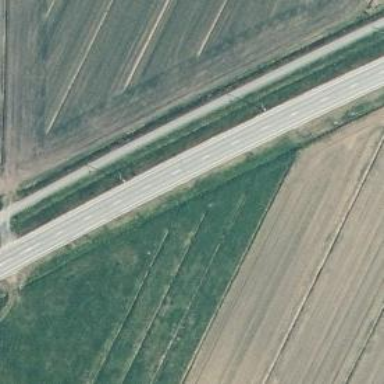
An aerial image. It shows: Asphalt road classified as trunk highway.